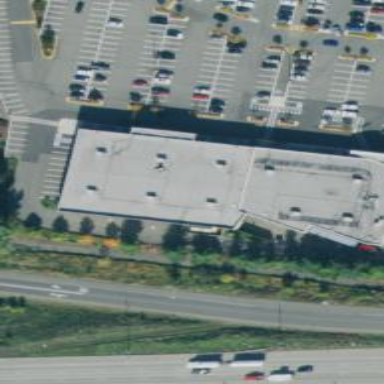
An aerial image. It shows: Commercial building.